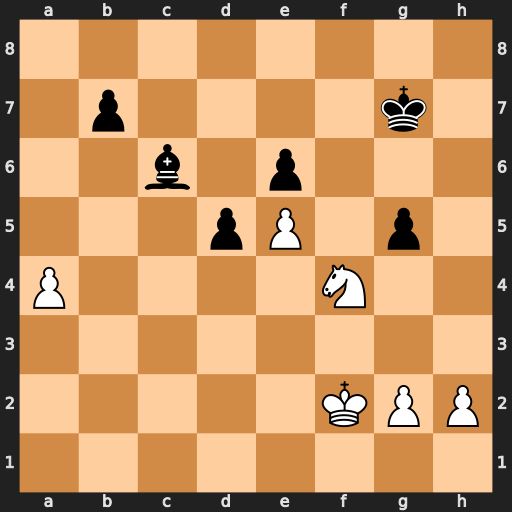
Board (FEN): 8/1p4k1/2b1p3/3pP1p1/P4N2/8/5KPP/8
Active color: w
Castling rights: -
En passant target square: -
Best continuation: Nxe6+ Kg6 a5